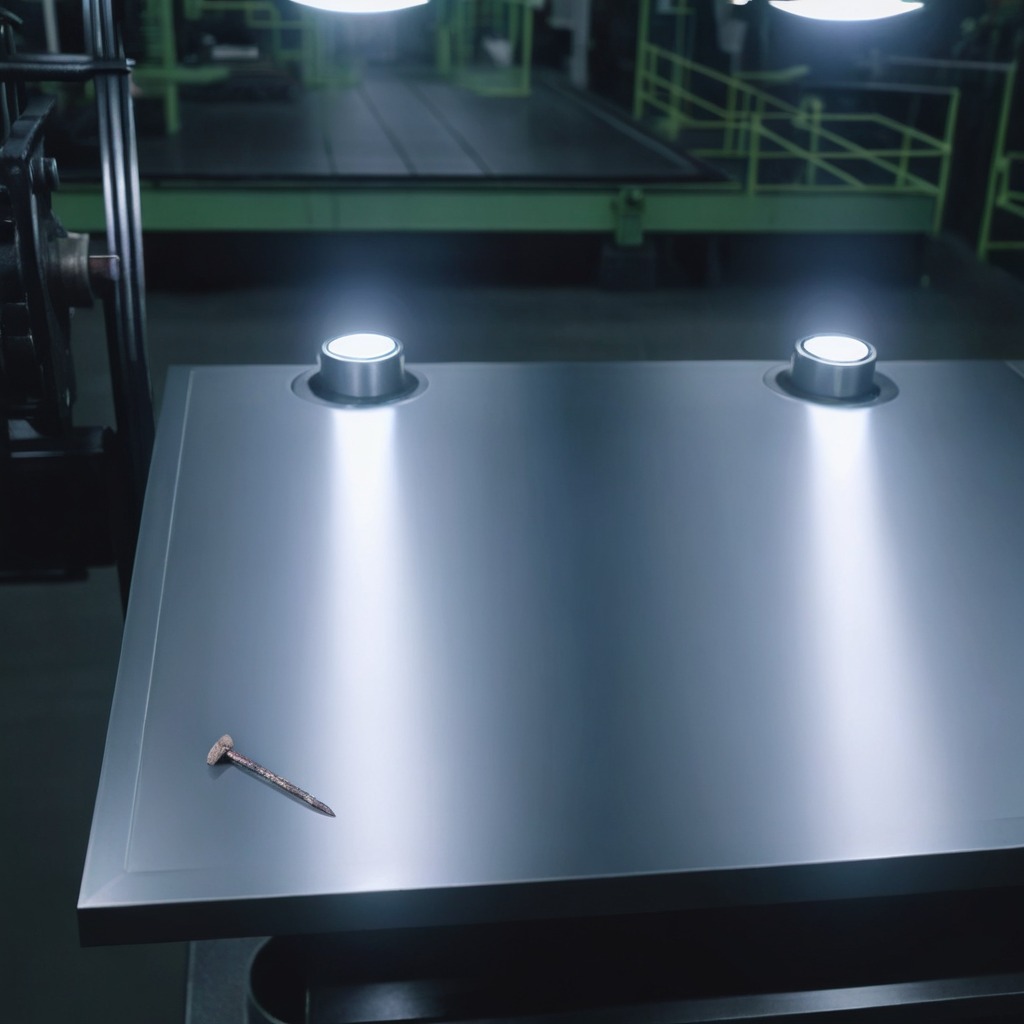
A nail is lying on the metal table in a machine shop under fluorescent lights.